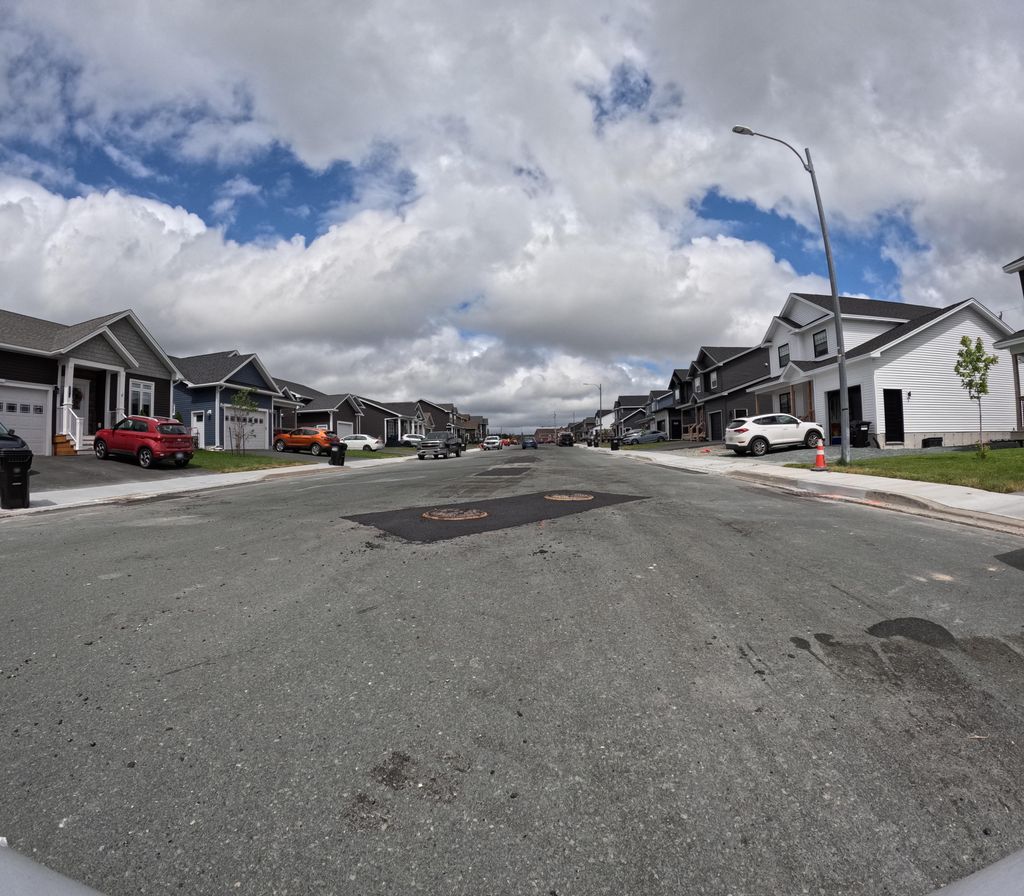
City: st_johns